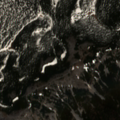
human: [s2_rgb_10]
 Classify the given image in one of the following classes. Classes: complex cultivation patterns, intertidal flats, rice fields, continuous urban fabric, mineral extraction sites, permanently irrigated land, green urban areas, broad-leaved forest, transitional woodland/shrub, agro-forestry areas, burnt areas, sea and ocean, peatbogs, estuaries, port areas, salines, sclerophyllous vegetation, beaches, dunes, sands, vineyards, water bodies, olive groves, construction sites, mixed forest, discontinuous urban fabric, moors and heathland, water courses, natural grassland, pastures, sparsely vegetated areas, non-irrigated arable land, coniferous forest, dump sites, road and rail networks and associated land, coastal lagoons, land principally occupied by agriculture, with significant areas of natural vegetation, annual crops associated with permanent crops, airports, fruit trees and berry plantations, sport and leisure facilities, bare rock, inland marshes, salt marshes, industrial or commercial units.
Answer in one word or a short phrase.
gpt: coniferous forest, moors and heathland, bare rock